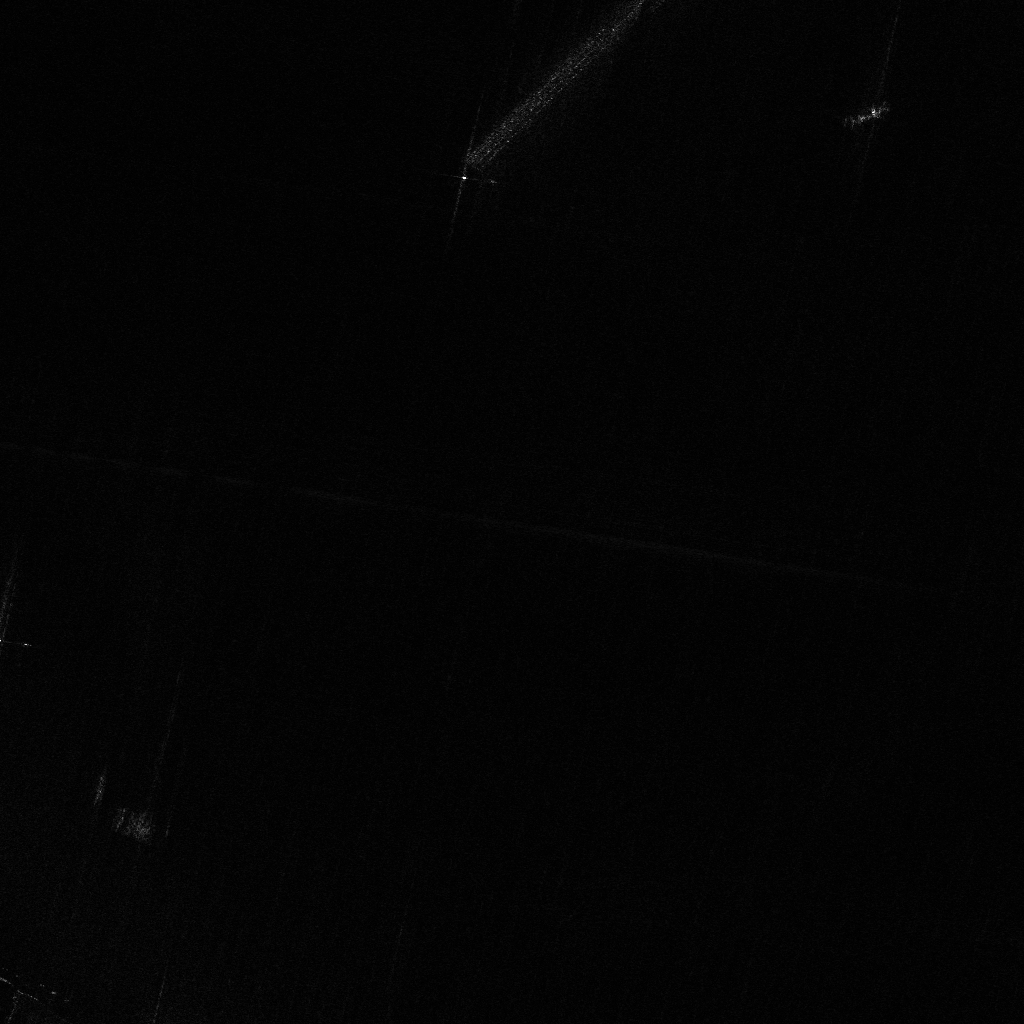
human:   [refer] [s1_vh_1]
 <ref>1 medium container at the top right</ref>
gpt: <box>[[84, 7, 86, 13, 55]]</box>